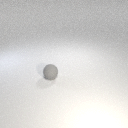
small gray rubber sphere